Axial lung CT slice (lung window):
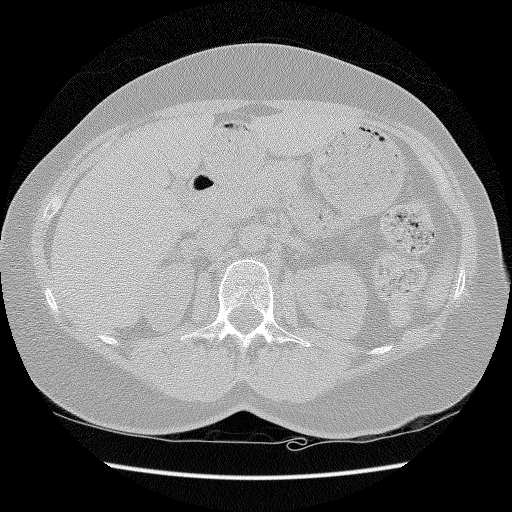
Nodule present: no